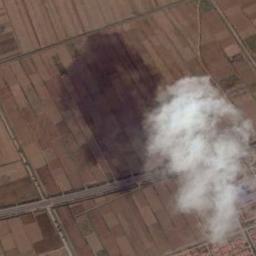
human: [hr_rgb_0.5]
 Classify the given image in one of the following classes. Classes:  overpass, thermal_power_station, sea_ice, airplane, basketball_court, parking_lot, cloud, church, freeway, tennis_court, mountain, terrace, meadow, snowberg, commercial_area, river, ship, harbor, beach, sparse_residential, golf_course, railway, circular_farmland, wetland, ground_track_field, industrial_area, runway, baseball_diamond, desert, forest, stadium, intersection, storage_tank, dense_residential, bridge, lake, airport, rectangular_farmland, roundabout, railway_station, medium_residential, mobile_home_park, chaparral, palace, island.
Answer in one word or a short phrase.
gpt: cloud